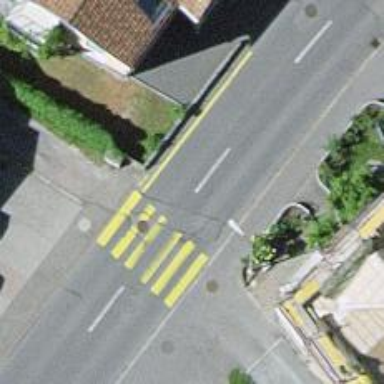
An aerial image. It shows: Marked crossing with zebra stripes on the road.